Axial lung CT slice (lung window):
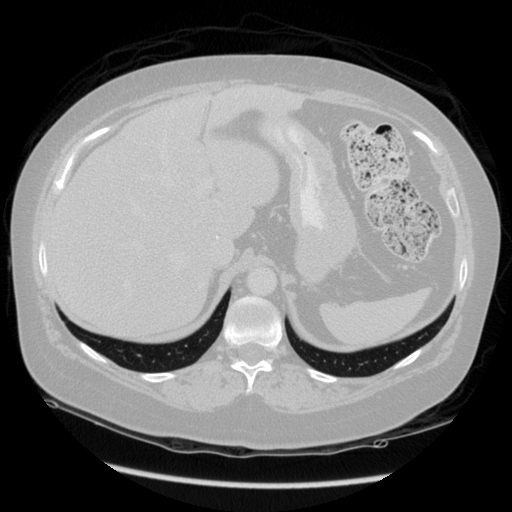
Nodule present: no